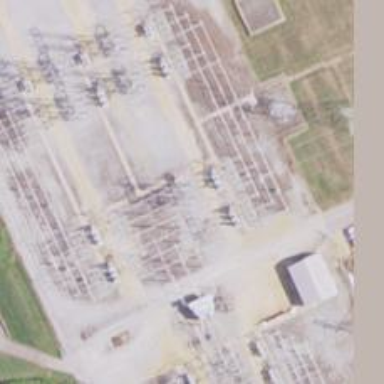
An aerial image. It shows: Switch for power supply.